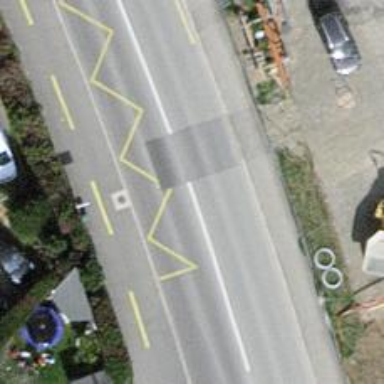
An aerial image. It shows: Public transport stop position.